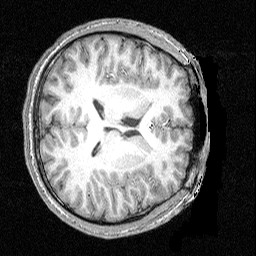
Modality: T1w
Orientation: axial
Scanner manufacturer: siemens
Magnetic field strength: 3 T
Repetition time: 1.54 s
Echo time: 0.00304 s